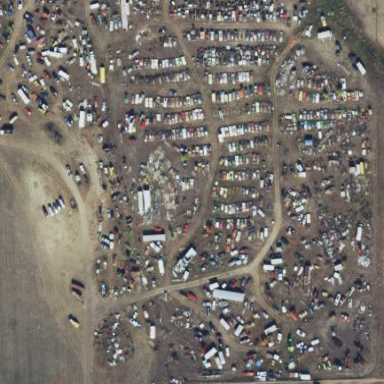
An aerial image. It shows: Industrial area designated for auto wrecking activities.